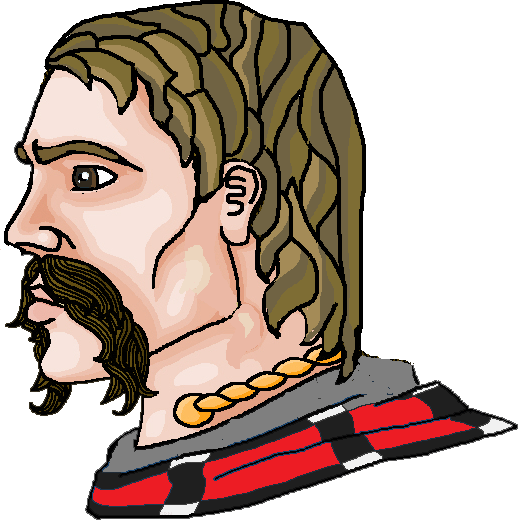
Label: 4_Yes_Chad